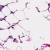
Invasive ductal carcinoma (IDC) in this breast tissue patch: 1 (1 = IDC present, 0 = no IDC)